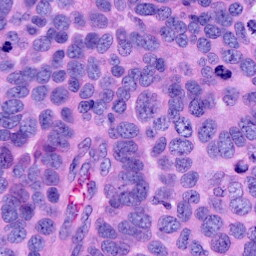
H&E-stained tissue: Ovarian